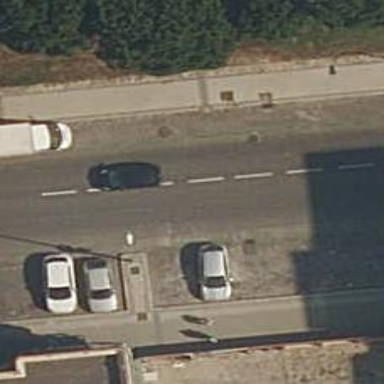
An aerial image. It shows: Residential road with asphalt surface. There is parallel parking on the right side and perpendicular parking on the left side.